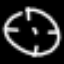
Label: clock